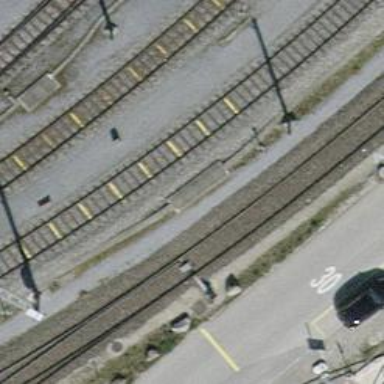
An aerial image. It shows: Single-track electrified railway yard with contact line electrification.